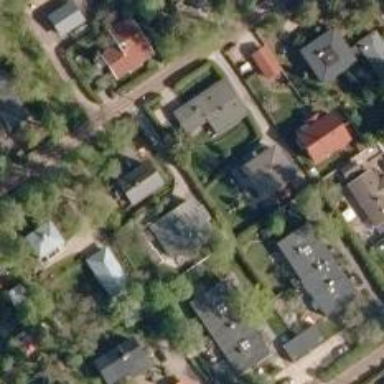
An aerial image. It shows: Living street.